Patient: sex M, age 23
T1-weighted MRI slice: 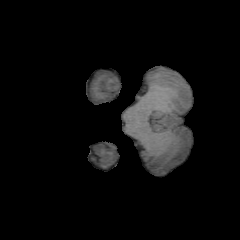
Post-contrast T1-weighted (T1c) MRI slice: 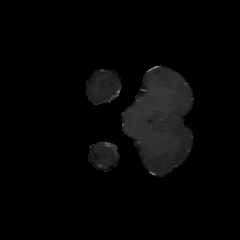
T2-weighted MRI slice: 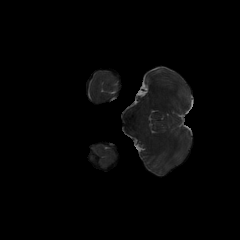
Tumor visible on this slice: no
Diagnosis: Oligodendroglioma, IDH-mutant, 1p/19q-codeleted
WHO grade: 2